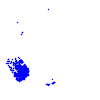
Particle: electron